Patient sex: M
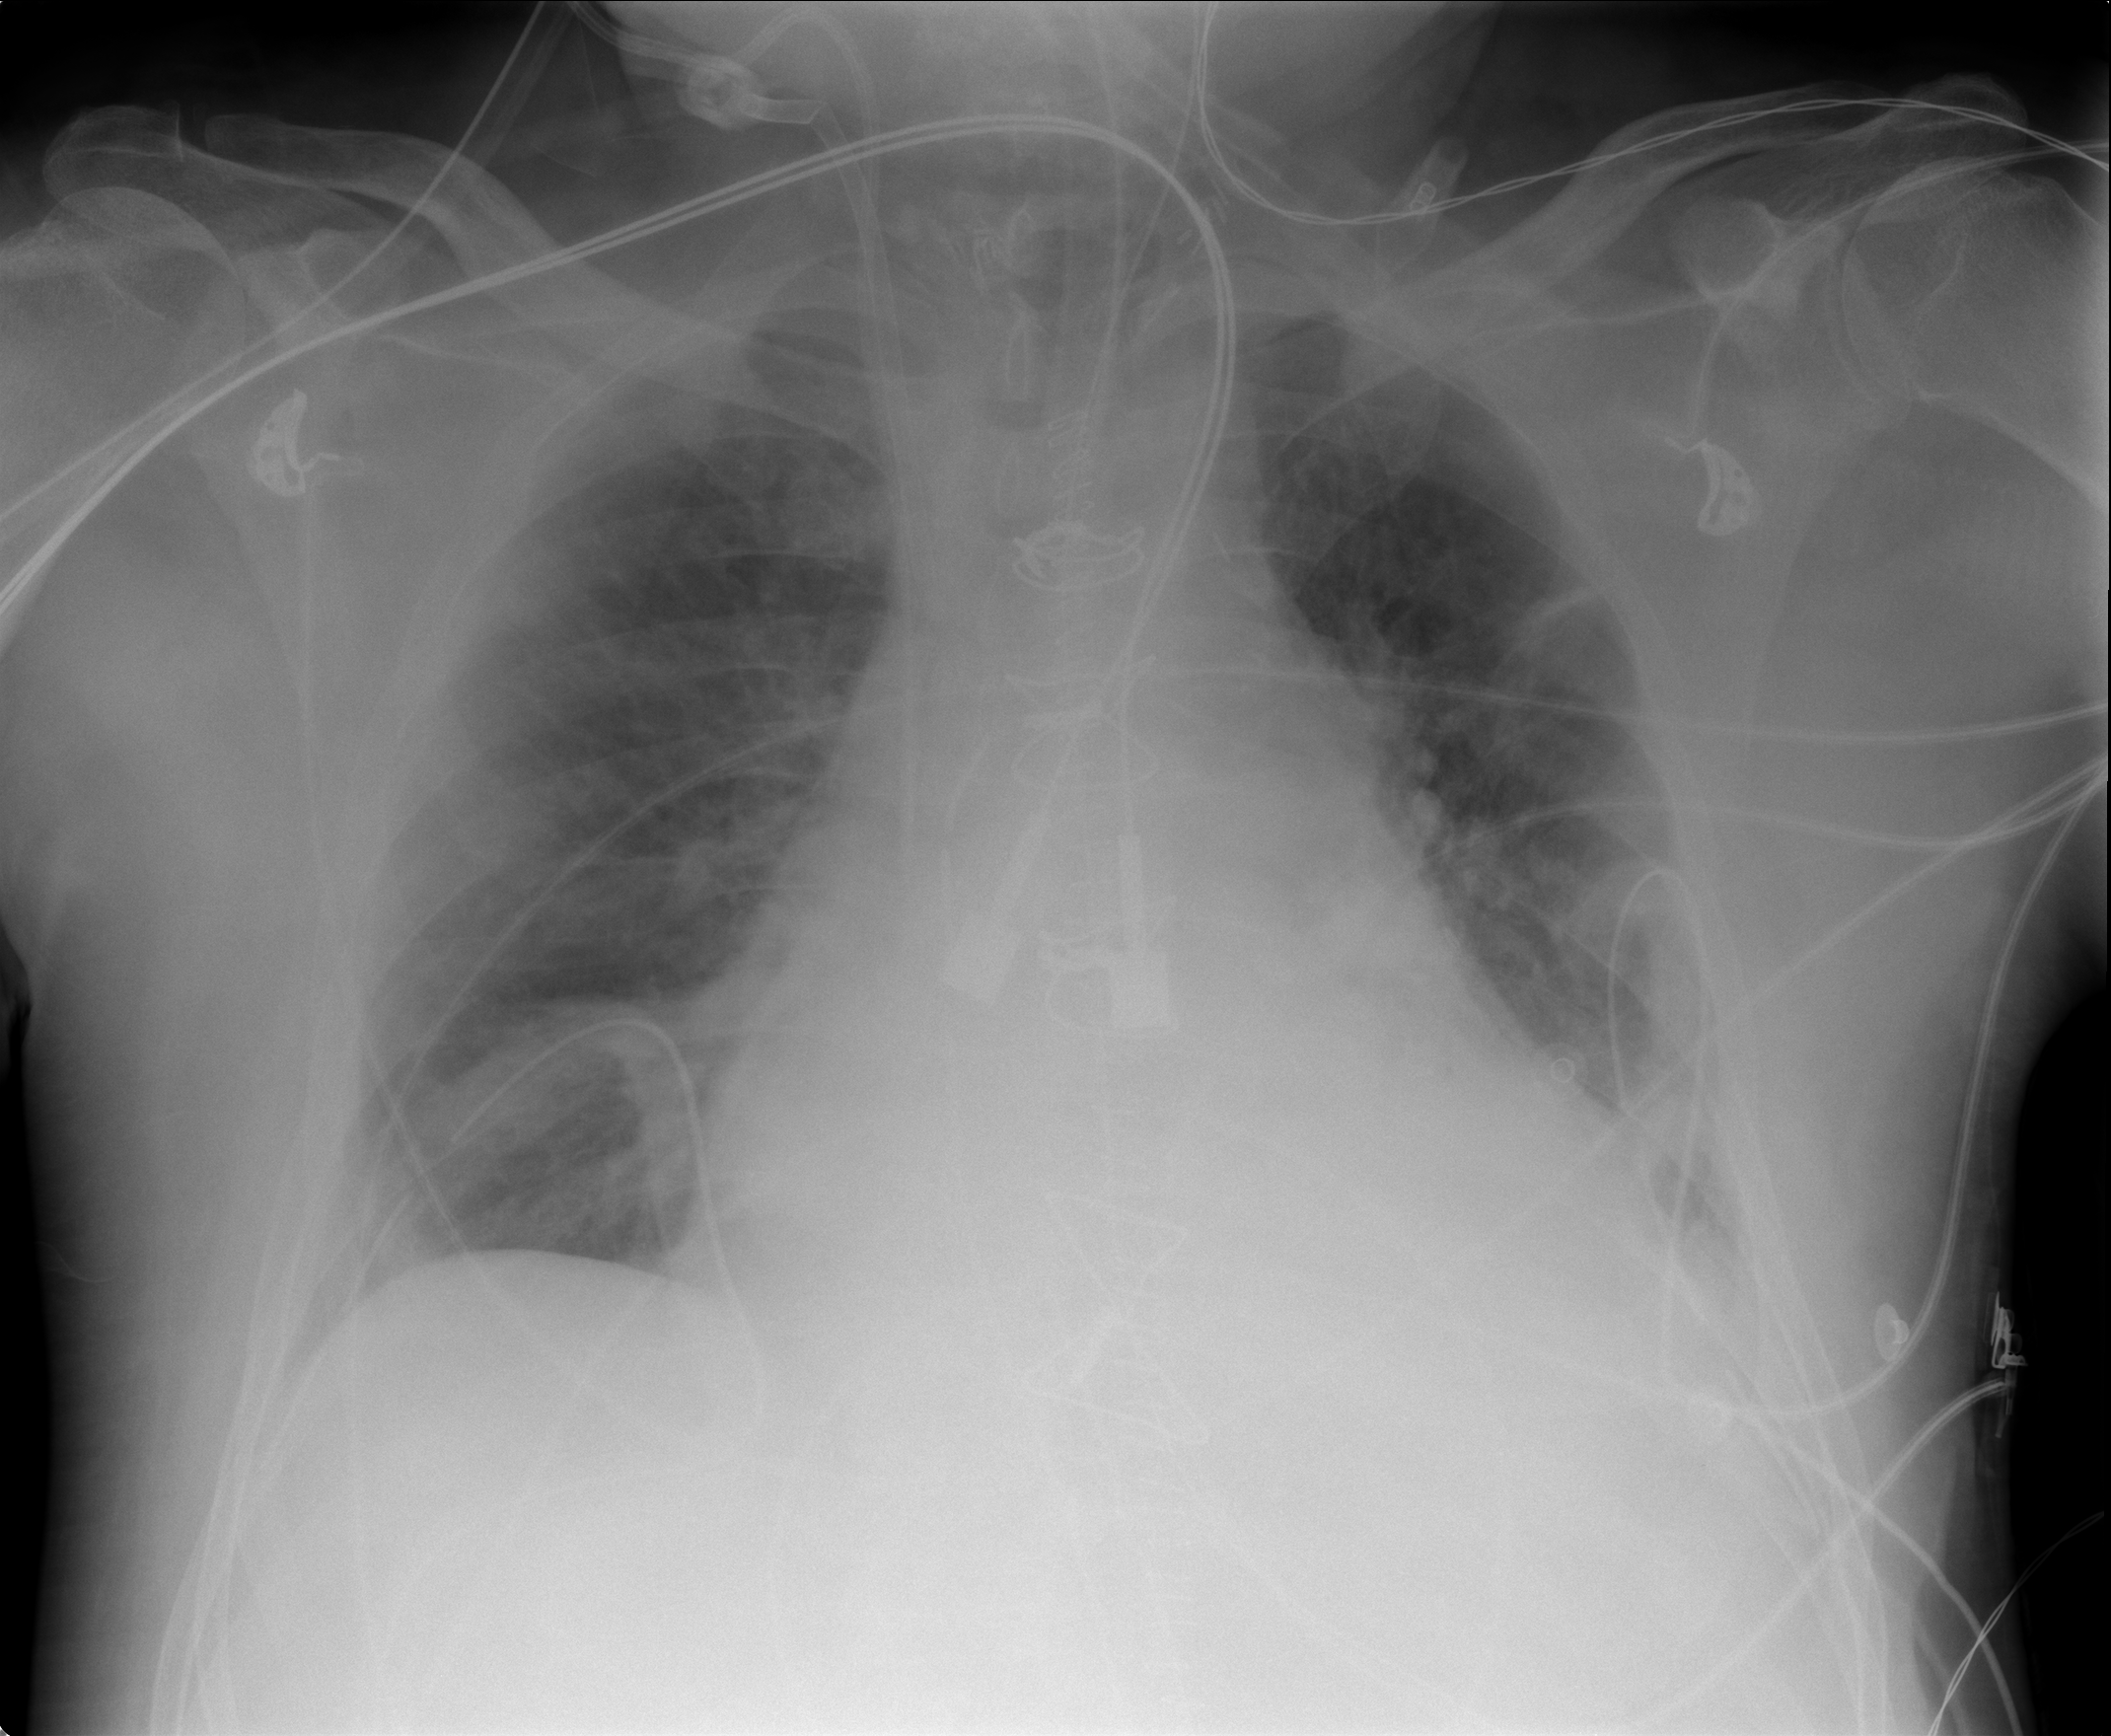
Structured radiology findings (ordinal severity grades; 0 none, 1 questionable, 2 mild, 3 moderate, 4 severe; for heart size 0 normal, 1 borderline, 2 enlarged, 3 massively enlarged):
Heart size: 2
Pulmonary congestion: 1
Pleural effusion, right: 0
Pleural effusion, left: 2
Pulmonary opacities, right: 0
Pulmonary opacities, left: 0
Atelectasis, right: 2
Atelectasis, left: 2